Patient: sex M, age 35
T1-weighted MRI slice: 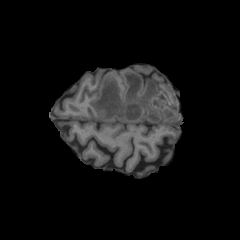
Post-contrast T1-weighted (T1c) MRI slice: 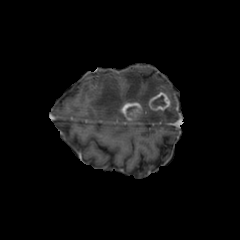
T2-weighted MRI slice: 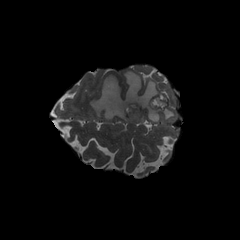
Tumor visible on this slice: yes
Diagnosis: Glioblastoma, IDH-wildtype
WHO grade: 4